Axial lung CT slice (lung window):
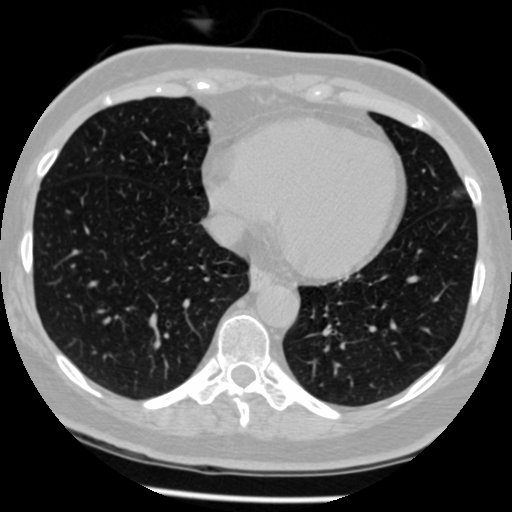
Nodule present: no